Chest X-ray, PA view. Patient: 46 years old, sex M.
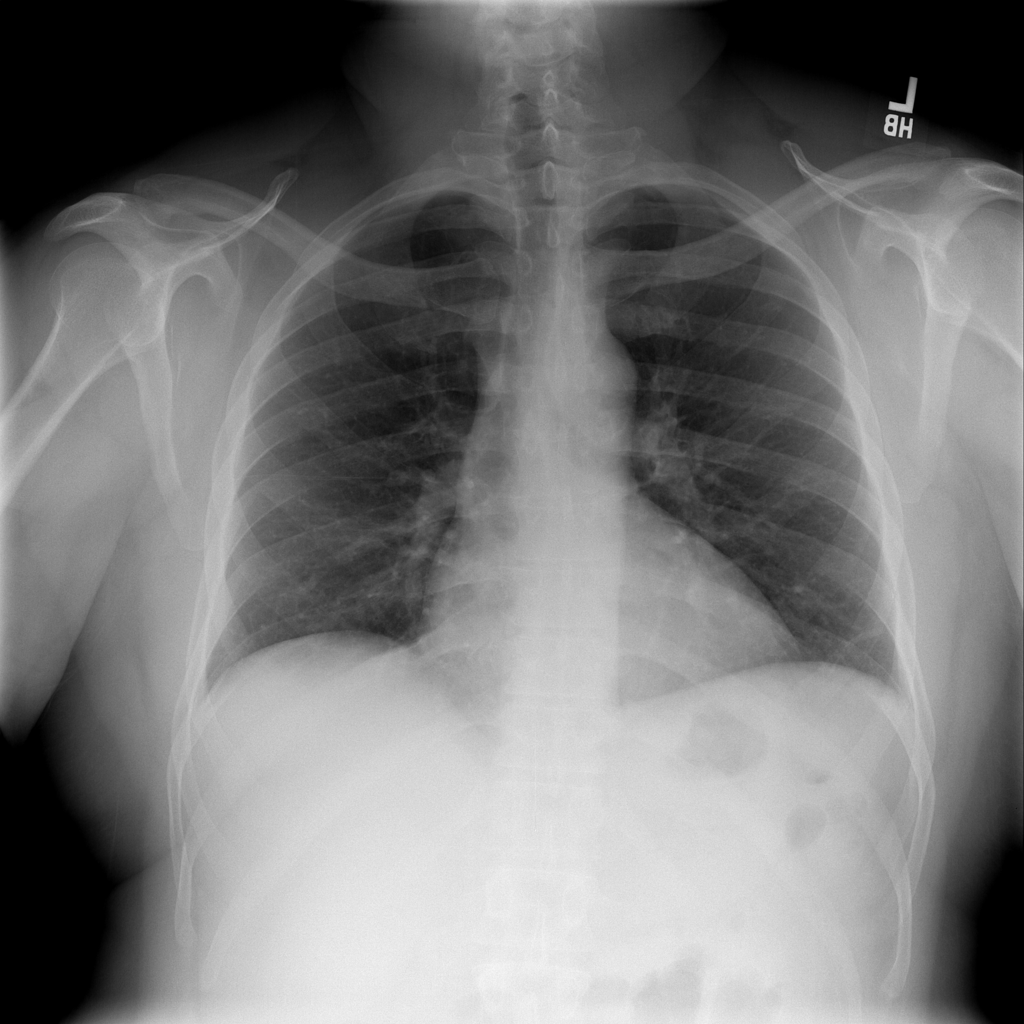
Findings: No Finding